Interaction volume radius: 10 \u00c5
Interaction volume height: 10 \u00c5
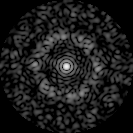
Disorder parameter: 0.8401